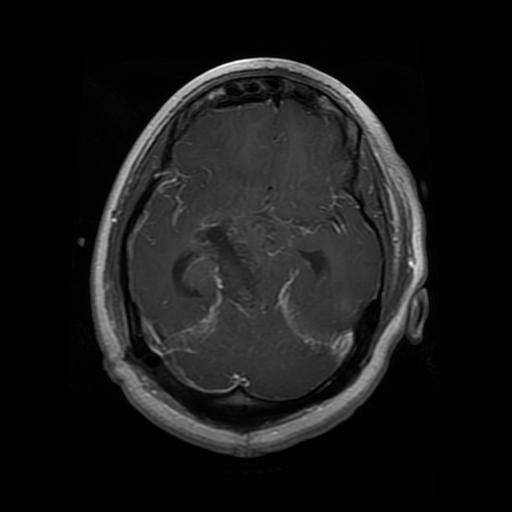
Label: glioma